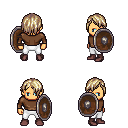
a pixel art fantasy rpg character, male body template, human, tanned skin, brown long-sleeve shirt, white pants, white blonde bangs hairstyle, maroon shoes, shield, four views (front, back, left, right), 2x2 character sprite sheet, small pixel art, hard edges, no anti-aliasing